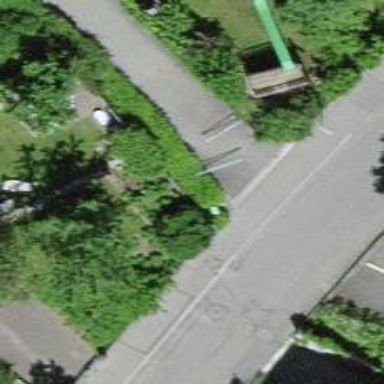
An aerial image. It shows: Cycle barrier.